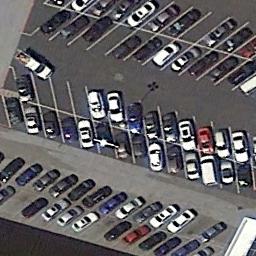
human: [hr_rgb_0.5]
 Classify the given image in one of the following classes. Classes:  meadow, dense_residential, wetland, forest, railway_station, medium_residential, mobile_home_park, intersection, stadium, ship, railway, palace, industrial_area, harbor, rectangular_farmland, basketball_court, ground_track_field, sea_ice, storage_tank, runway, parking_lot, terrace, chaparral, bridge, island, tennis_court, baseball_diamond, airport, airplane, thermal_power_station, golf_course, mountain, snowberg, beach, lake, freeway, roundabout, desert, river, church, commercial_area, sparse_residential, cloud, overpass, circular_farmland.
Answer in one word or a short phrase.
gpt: parking_lot